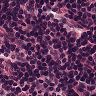
Metastatic tissue present: no